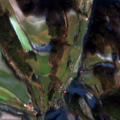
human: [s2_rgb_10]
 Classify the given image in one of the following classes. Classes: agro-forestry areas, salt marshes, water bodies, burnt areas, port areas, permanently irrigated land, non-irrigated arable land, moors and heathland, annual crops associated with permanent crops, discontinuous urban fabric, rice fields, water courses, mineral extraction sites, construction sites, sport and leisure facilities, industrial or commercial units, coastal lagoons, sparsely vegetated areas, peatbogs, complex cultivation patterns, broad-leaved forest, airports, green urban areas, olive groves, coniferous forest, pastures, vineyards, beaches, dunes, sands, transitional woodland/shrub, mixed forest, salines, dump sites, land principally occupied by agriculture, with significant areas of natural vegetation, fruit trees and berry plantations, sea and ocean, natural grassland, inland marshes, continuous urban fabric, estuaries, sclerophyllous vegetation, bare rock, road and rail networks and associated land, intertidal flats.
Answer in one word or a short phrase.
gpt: discontinuous urban fabric, pastures, complex cultivation patterns, broad-leaved forest, mixed forest